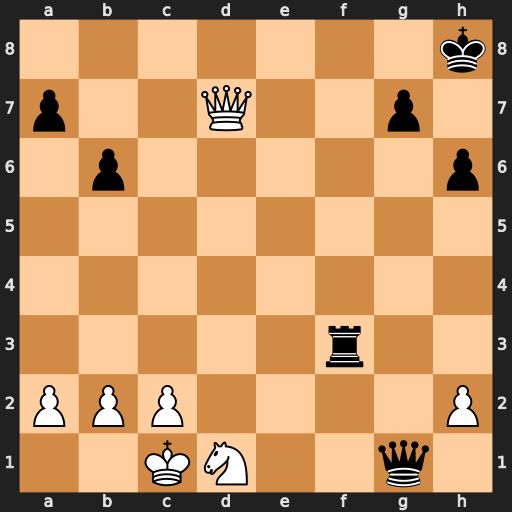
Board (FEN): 7k/p2Q2p1/1p5p/8/8/5r2/PPP4P/2KN2q1
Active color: w
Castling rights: -
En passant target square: -
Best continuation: Qe8+ Kh7 Qe4+